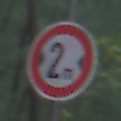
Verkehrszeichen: TatsaechlicheBreite2
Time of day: SunriseSunset
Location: Outdoor (Nature)
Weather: NotSpecified
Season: Autumn
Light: Natural